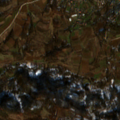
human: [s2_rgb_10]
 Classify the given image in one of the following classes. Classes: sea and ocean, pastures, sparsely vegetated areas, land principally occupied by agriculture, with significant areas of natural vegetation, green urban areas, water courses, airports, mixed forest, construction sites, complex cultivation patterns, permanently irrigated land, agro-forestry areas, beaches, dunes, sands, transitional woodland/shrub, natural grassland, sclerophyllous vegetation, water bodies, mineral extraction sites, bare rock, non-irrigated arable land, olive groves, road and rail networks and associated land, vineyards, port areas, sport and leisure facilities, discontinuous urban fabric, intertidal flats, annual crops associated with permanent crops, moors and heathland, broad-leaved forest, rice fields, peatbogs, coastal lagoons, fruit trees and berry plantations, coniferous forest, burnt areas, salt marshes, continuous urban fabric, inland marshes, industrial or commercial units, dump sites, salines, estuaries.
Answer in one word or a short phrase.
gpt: complex cultivation patterns, land principally occupied by agriculture, with significant areas of natural vegetation, broad-leaved forest